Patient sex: F
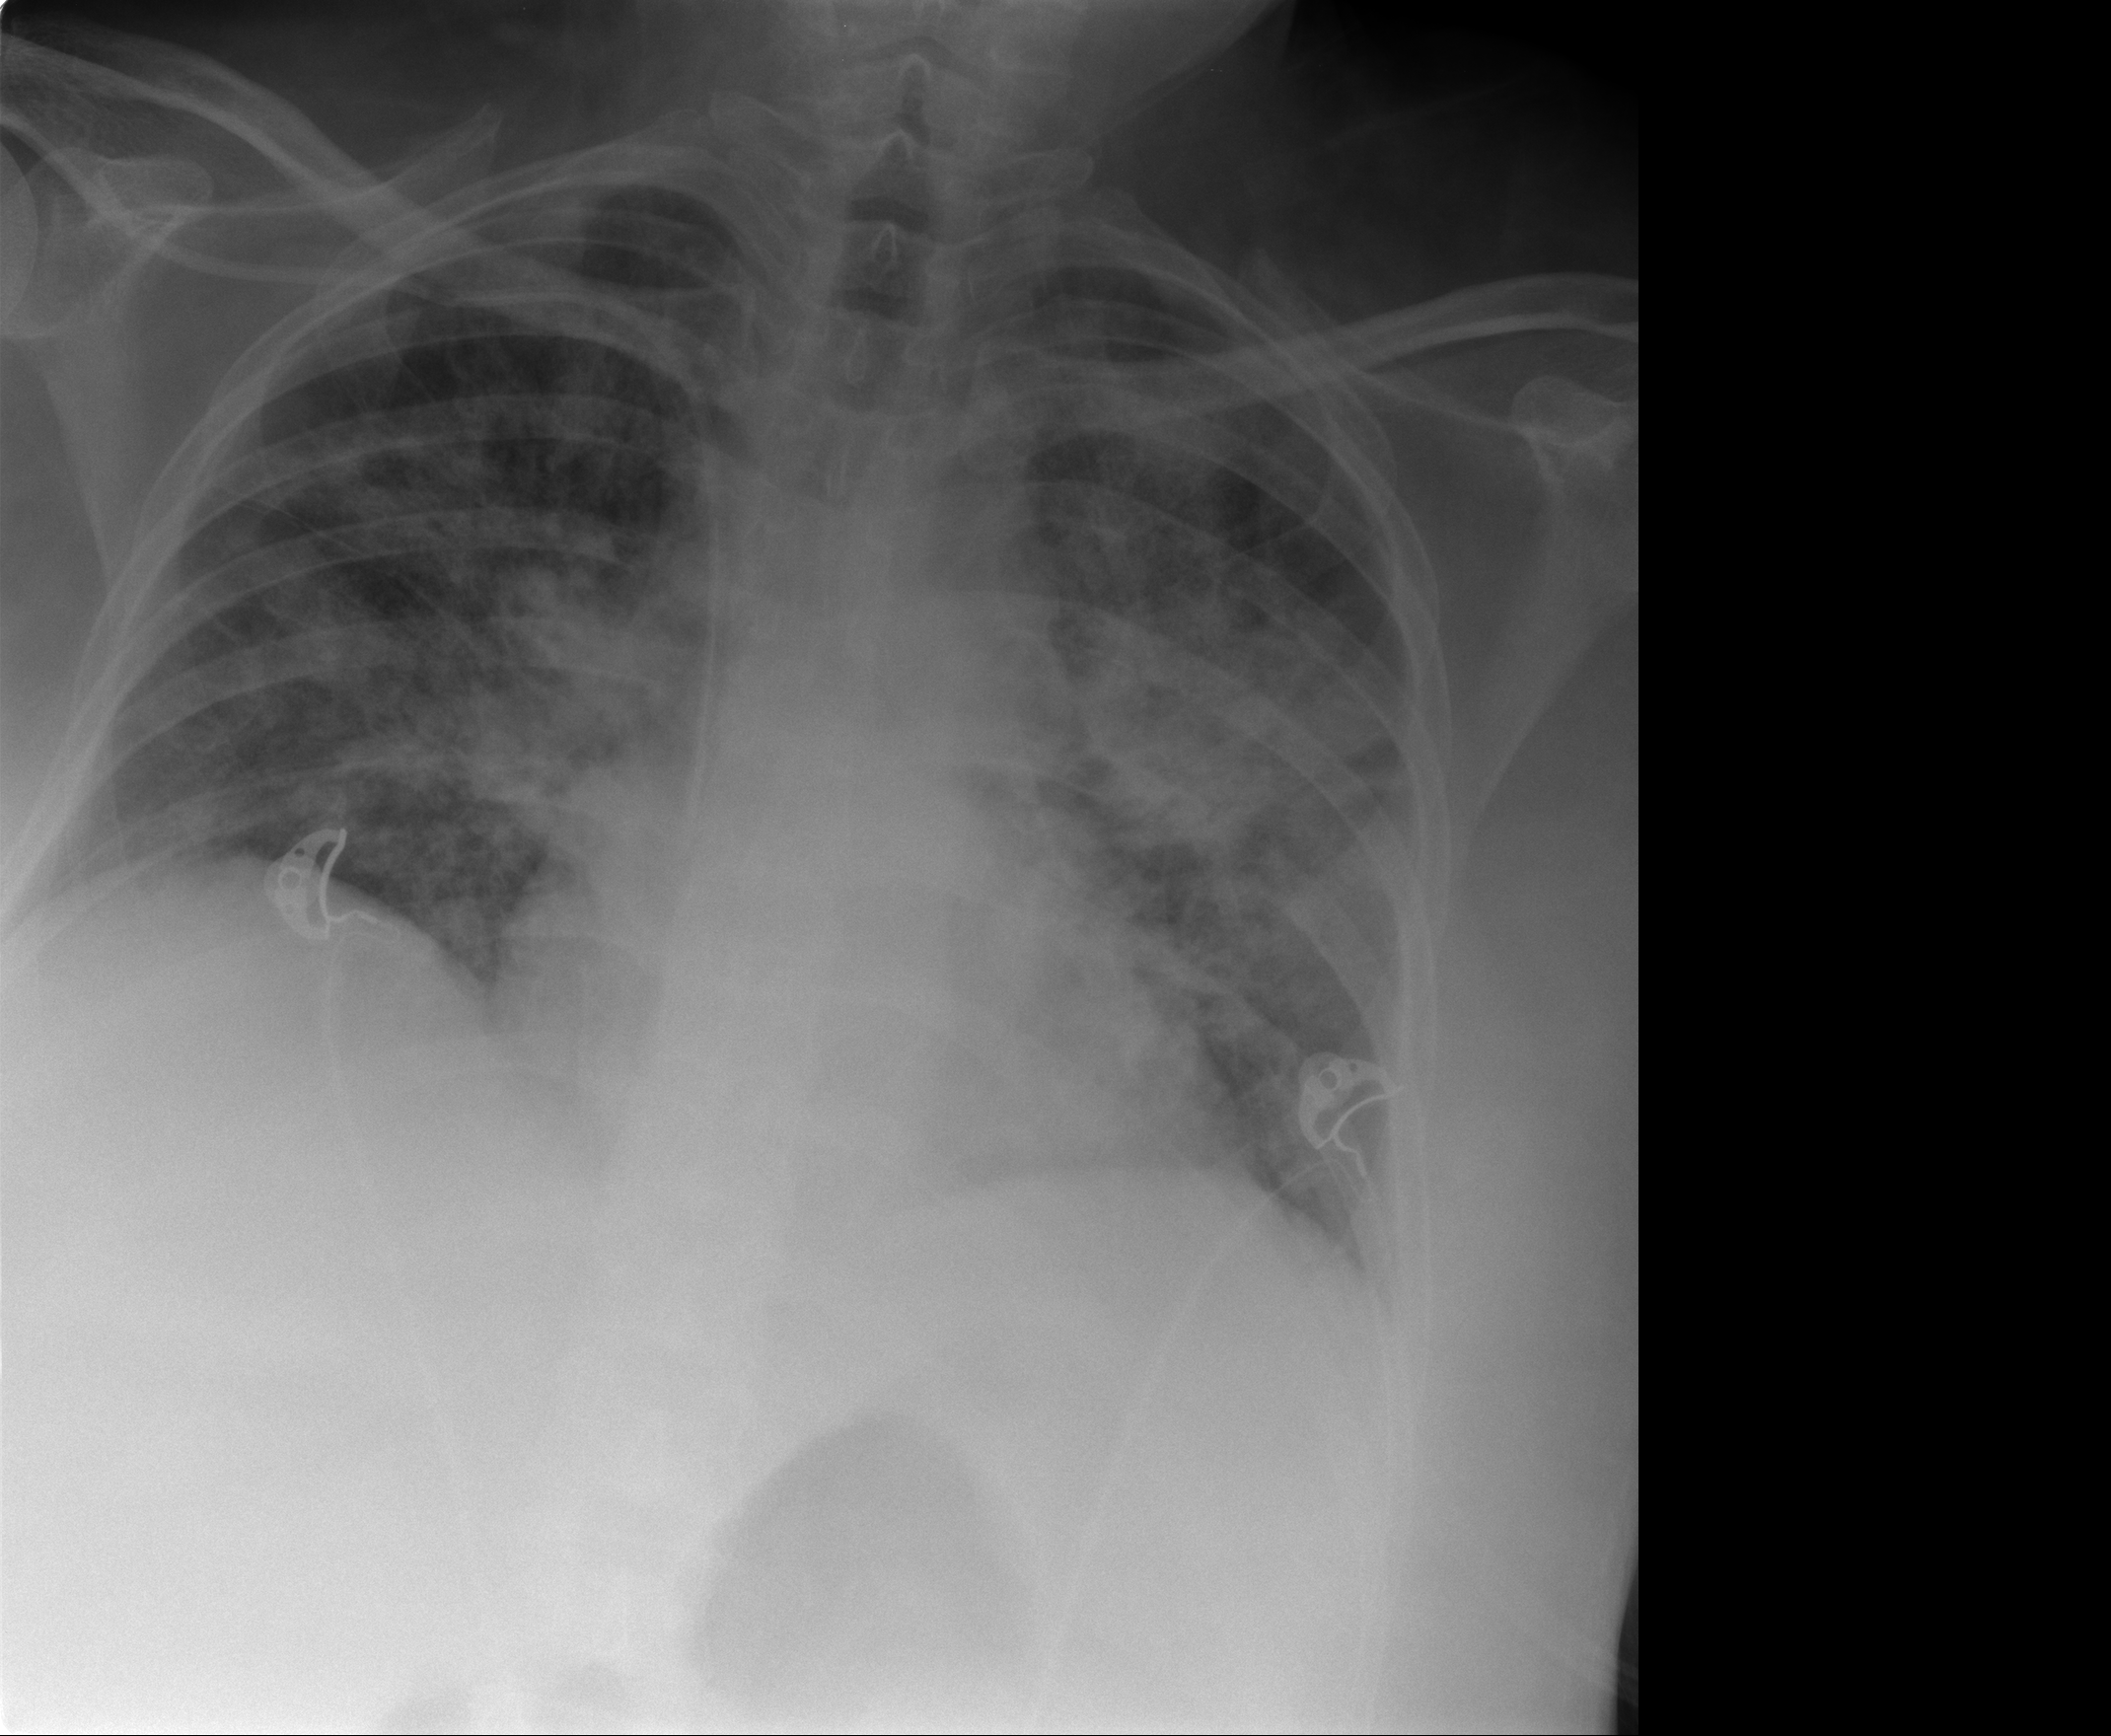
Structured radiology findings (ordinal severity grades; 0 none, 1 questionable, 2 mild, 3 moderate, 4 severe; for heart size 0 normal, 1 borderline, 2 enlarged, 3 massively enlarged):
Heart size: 0
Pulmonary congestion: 2
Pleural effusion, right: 2
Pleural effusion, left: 2
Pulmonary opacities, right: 3
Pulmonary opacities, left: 3
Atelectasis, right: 2
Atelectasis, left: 2